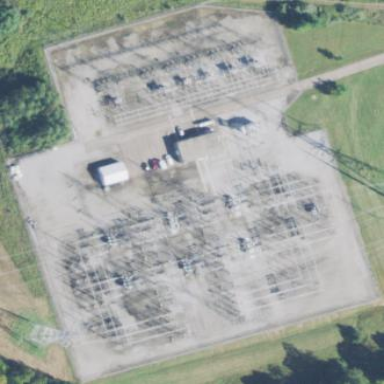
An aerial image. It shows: Fenced power substation at the transmission level.